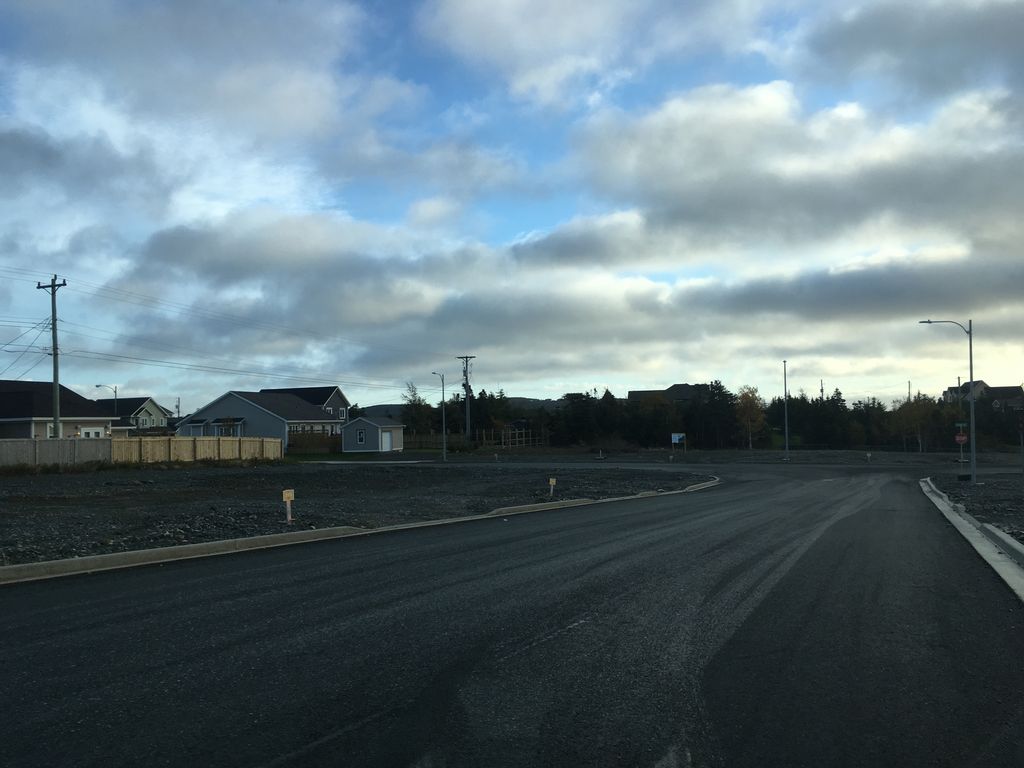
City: st_johns